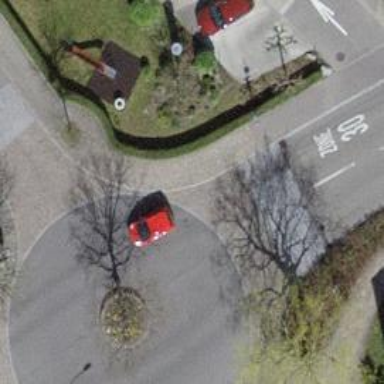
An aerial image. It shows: Traffic calming island.